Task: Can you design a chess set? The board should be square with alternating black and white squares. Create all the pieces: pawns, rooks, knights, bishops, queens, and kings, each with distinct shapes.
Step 3615:
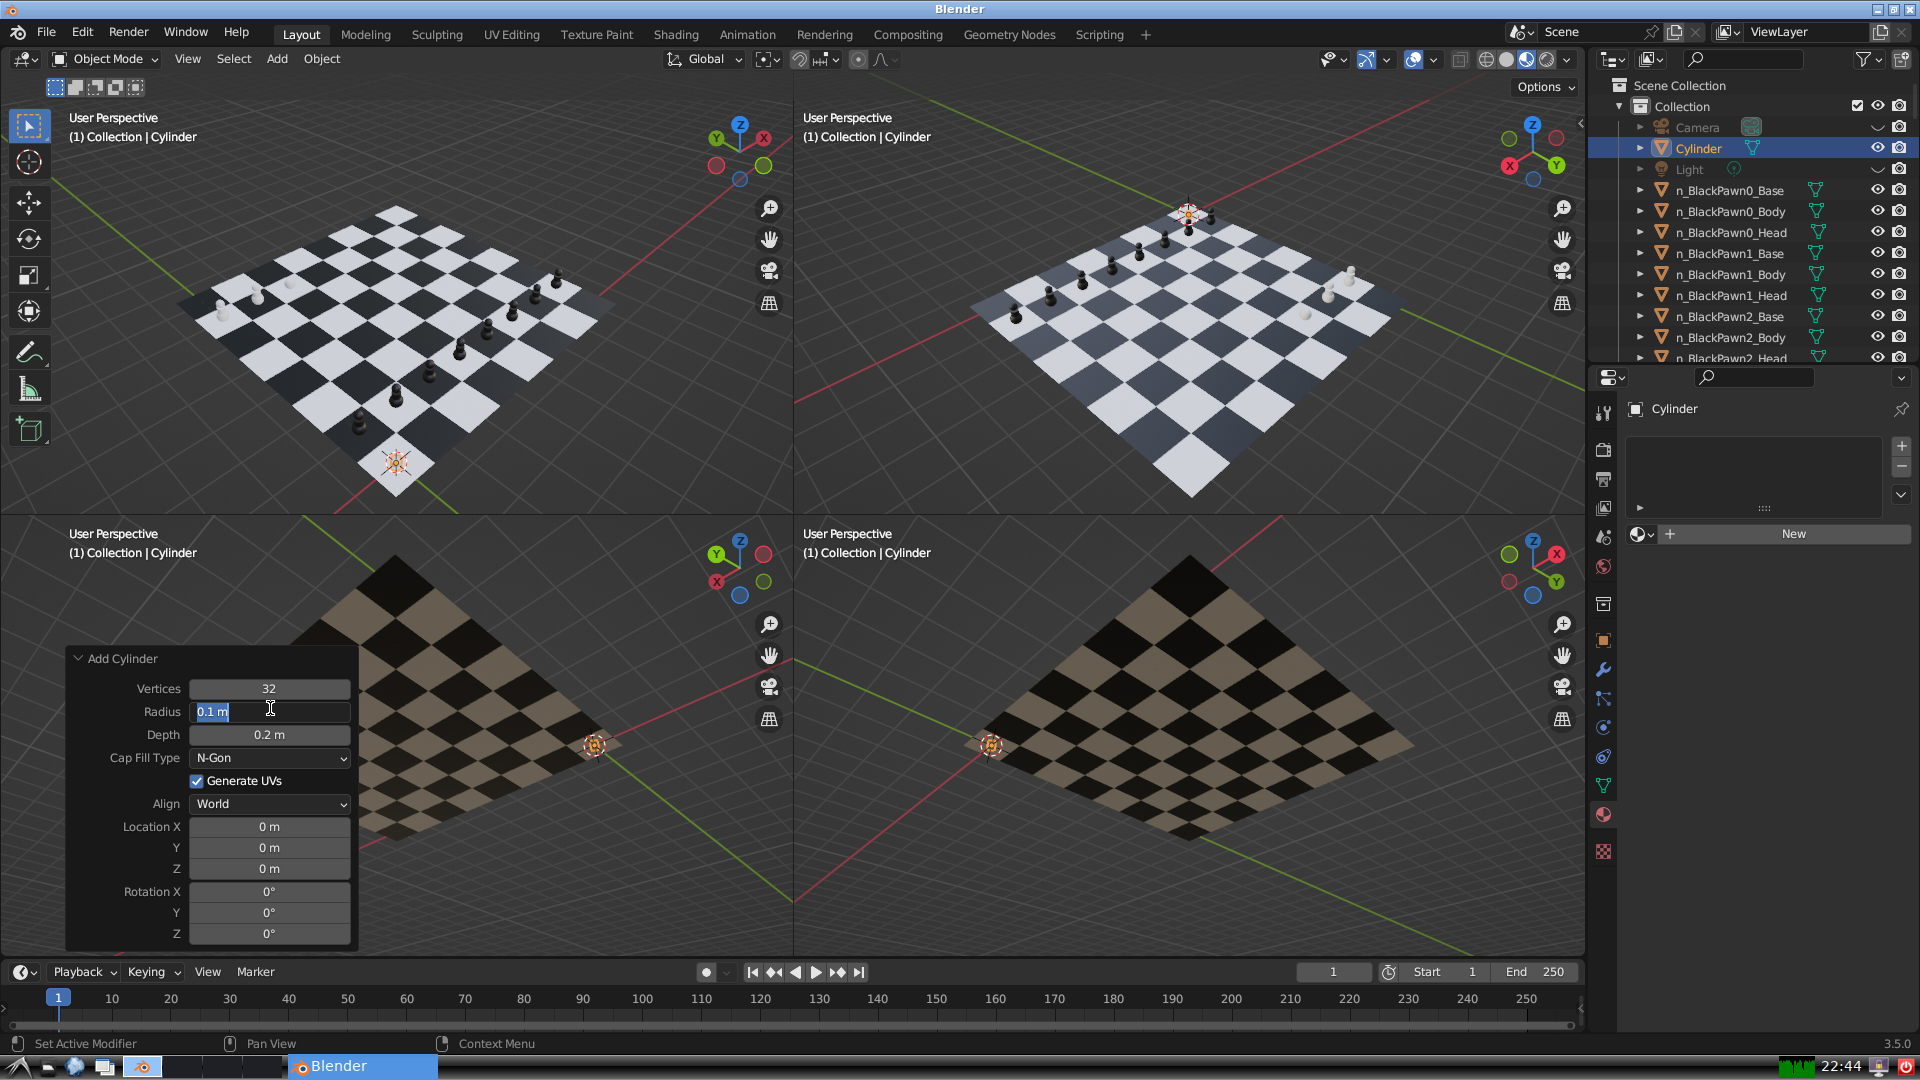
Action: input_text: 0.1